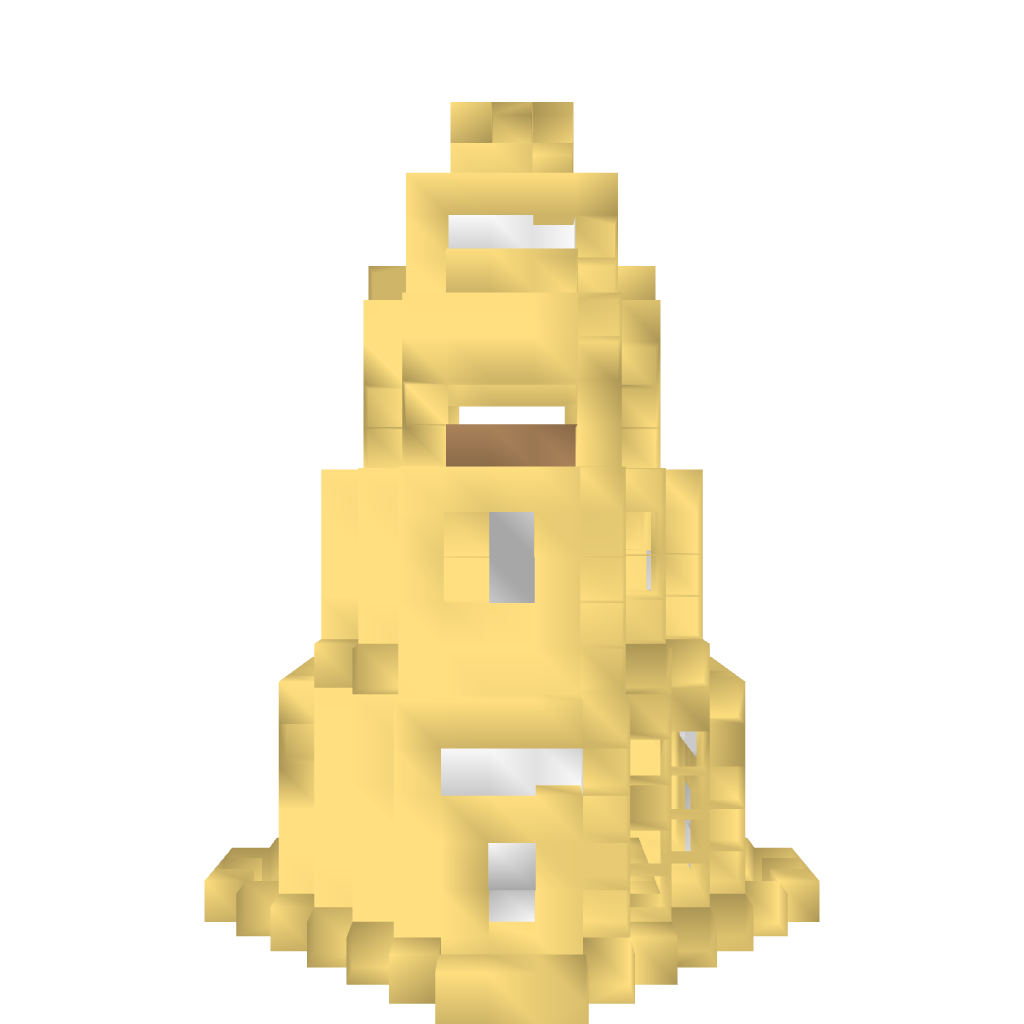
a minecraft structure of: Sandstone Watchtower